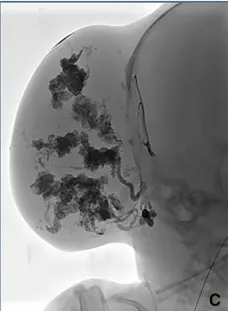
PS TAE performed using Magic Glue (Balt)/Lipiodol. (Guerbet) on the right external carotid artery resulted in significant reductions in the arterial blood supply to the lesion. PS with Glubranis 2/Lipiodol. And Magic Glue/Lipiodol. Administered locally was performed to eliminate the remaining vessels of the extensive blood supply to this lesion.
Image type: radiology (x_ray)